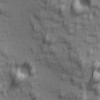
Label: not_dusty